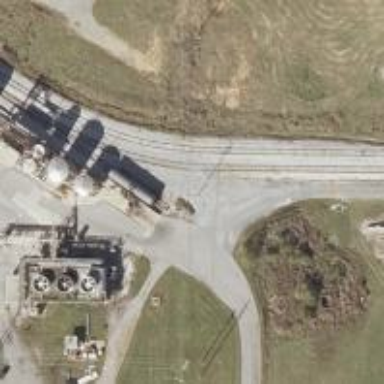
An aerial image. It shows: Rail spur service.